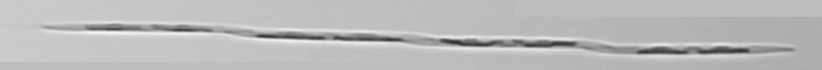
Label: Pseudo-nitzschia